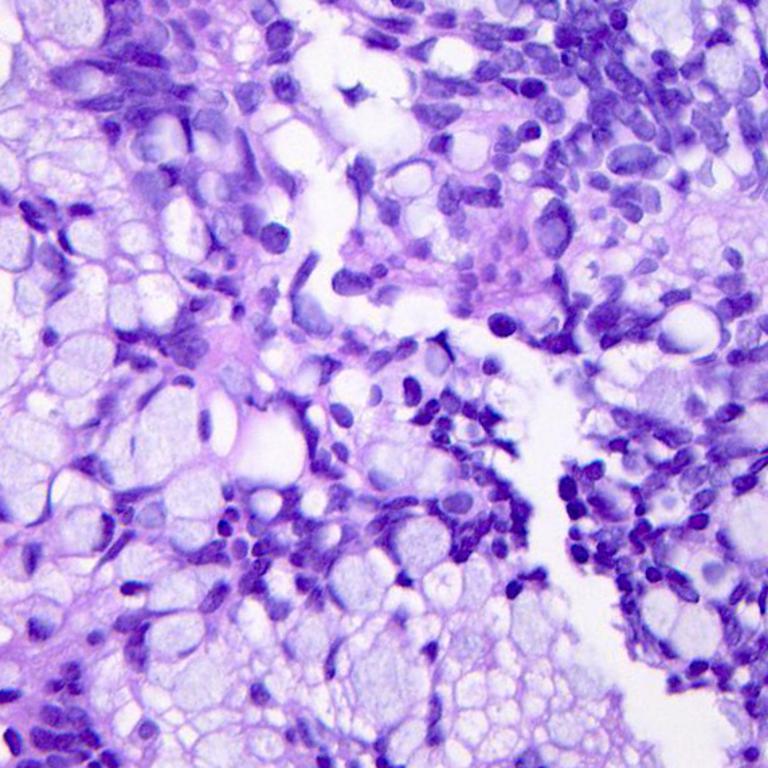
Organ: colon
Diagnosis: adenocarcinomas